Field crop: maize
Growth stage: 2
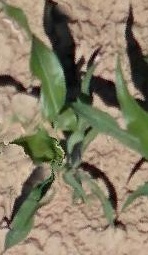
Species: maize